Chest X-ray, PA view. Patient: 54 years old, sex F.
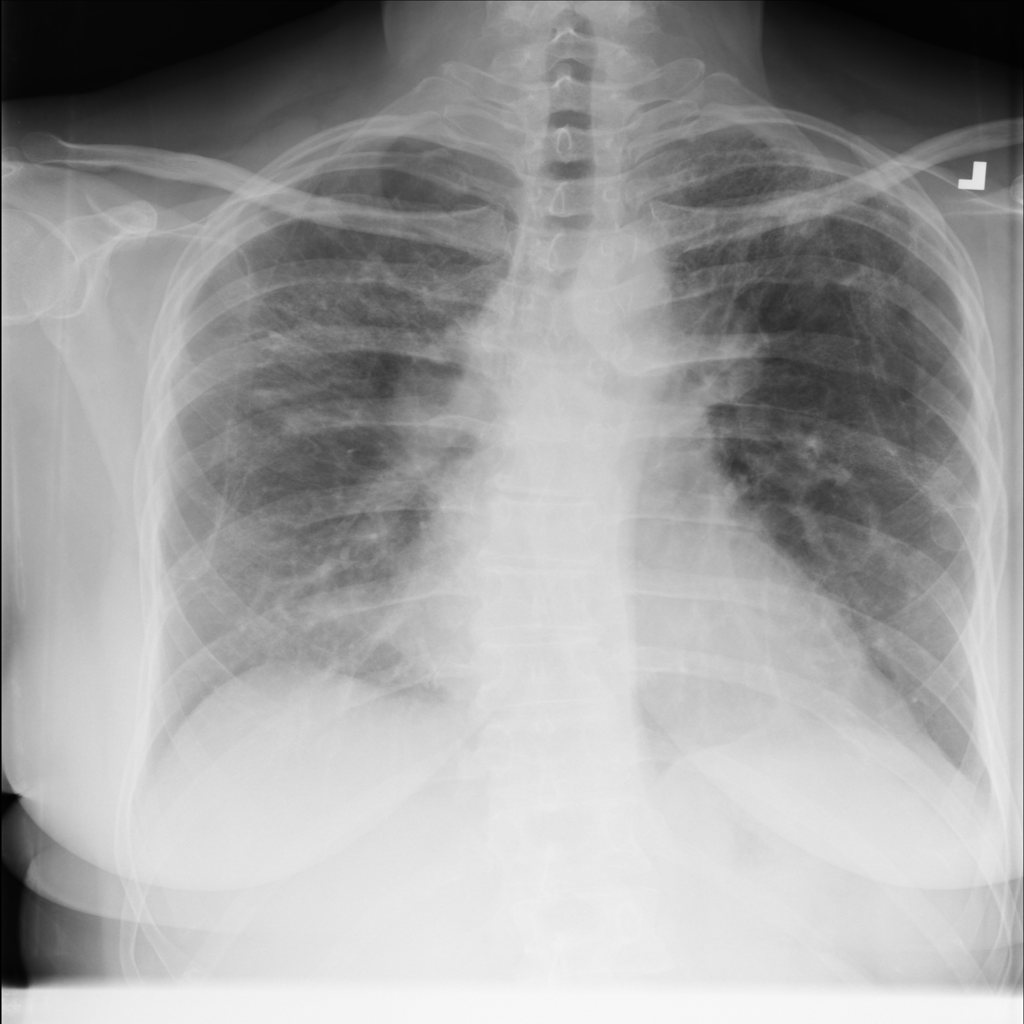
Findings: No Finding